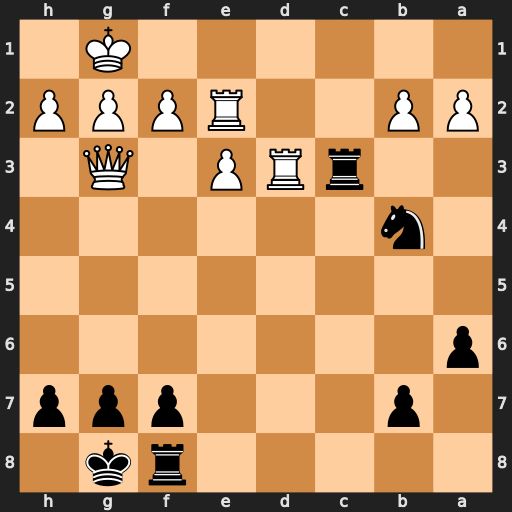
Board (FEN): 5rk1/1p3ppp/p7/8/1n6/2rRP1Q1/PP2RPPP/6K1
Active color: b
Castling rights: -
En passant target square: -
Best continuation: Rc1+ Rd1 Rxd1+ Re1 Rxe1#